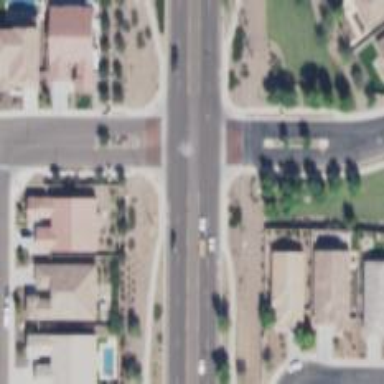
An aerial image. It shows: Road with stop sign.